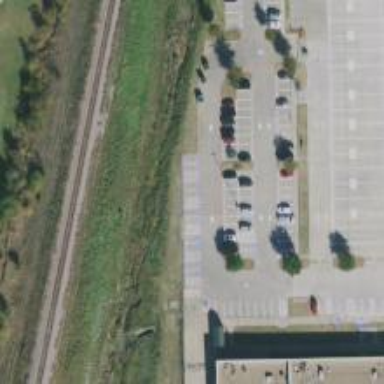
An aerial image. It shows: Parking space is available.